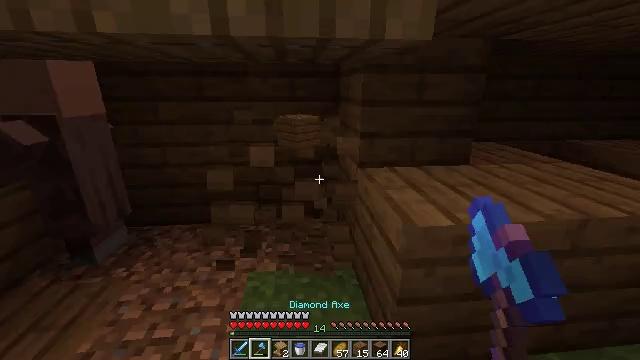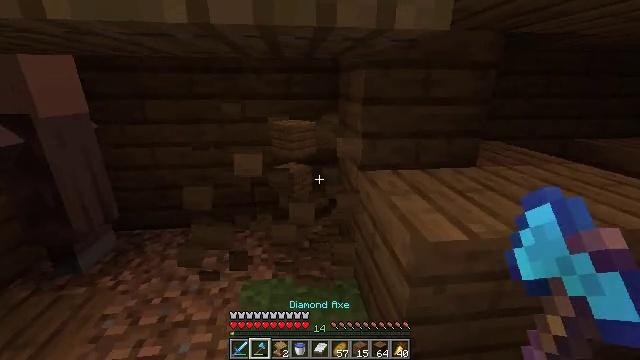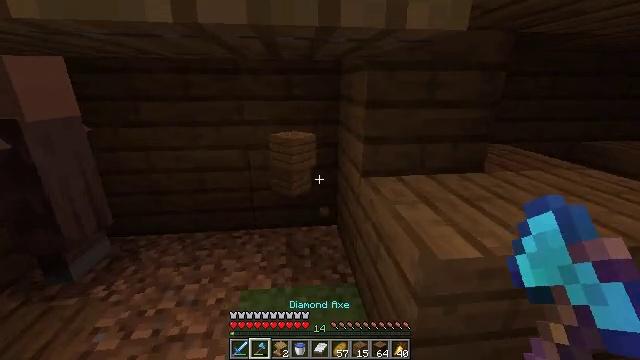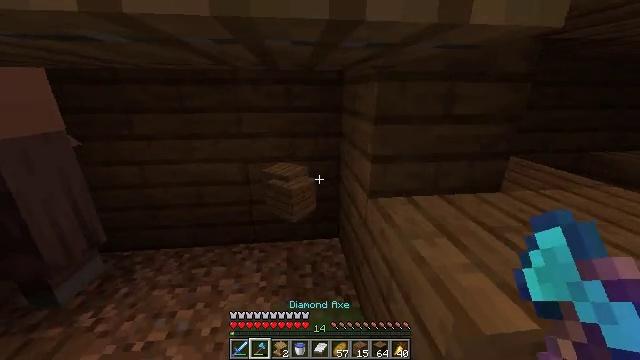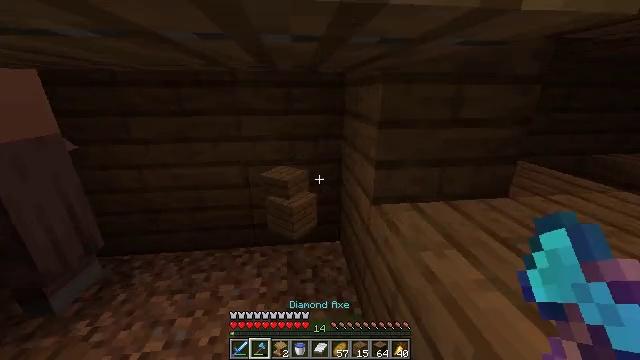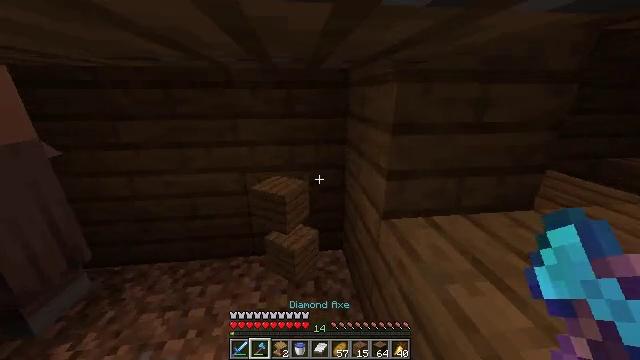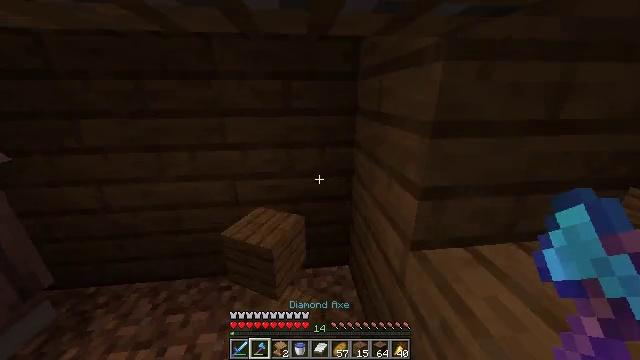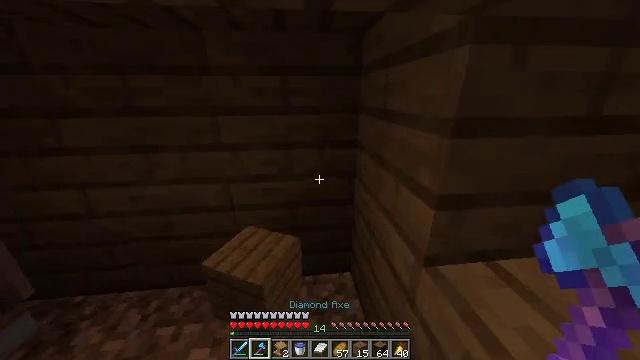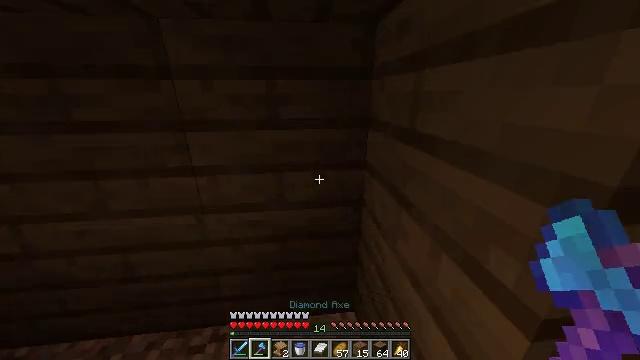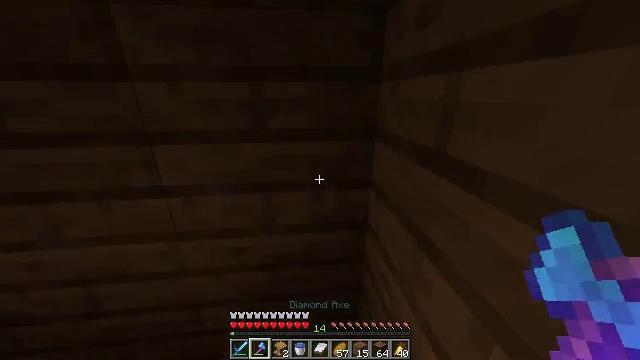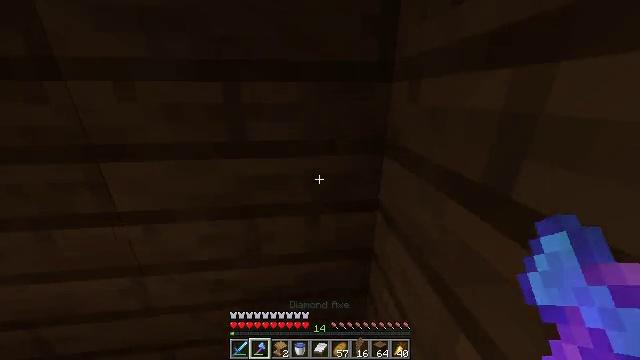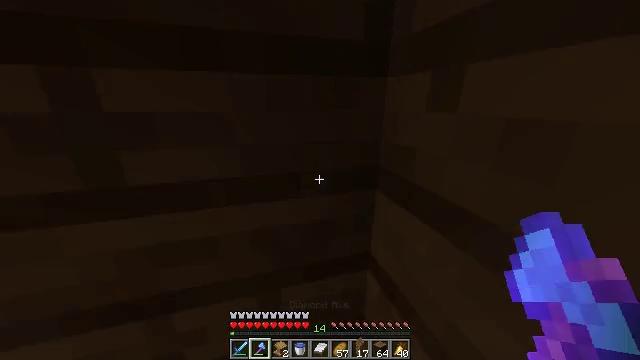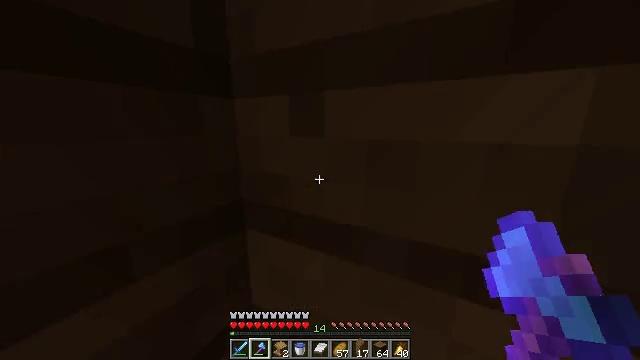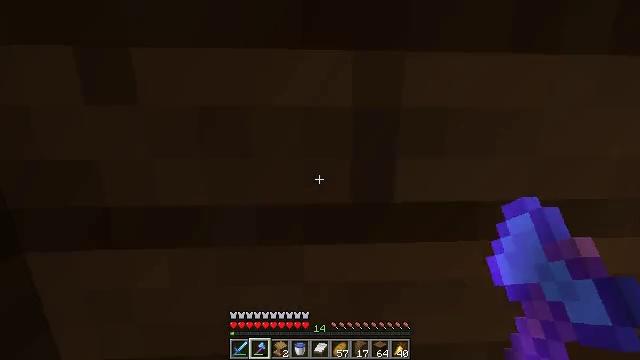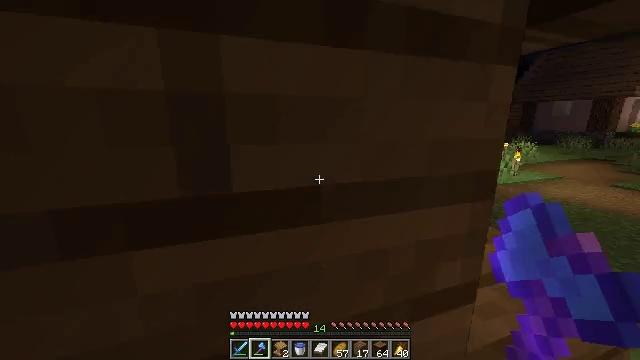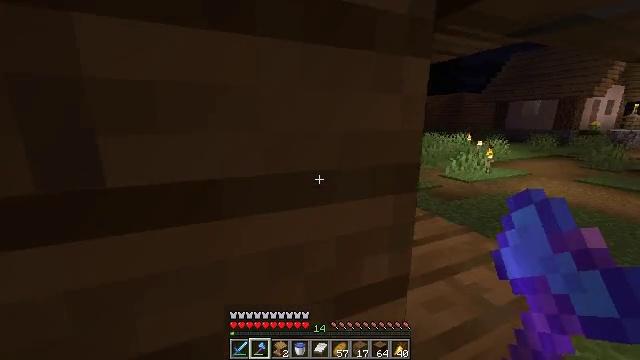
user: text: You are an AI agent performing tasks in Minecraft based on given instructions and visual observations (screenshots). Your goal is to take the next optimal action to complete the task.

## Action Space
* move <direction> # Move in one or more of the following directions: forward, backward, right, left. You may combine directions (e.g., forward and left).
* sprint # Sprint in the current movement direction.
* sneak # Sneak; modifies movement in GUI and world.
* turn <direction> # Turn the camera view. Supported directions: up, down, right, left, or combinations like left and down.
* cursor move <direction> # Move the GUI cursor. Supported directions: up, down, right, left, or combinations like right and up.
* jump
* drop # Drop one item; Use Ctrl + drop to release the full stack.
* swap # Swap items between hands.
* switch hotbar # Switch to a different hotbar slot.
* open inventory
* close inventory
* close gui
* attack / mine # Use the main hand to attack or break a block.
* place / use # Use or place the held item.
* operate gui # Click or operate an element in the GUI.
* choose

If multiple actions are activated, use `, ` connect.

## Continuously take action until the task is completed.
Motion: motion action
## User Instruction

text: Remove the yellow bed.
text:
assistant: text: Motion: no_op
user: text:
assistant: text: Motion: move forward
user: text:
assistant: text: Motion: move forward
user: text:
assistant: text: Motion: move forward
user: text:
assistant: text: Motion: move forward
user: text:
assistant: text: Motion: move forward
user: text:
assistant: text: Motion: move forward
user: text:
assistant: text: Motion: move forward
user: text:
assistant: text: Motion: move forward
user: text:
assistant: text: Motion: move forward
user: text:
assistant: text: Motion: move forward and move right, turn right and up
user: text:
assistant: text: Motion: move right, turn right and up
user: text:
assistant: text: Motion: move right, turn right
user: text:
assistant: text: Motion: move right, turn right
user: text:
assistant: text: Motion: move right, turn right
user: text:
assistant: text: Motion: move forward and move right
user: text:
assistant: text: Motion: move forward and move right
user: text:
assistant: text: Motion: move forward and move right, turn right and down
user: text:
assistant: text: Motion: move forward and move right, sprint, turn right
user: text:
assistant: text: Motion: move forward and move right, sprint, turn right
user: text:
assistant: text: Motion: move forward, sprint
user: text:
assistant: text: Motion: move forward, sprint, turn right
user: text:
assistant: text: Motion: move forward, sprint, turn right
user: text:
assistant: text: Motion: move forward, sprint
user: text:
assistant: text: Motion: move forward, sprint
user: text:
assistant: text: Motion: move forward, sprint
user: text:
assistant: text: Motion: move forward, sprint
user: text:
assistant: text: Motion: move forward, sprint
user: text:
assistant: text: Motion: move forward, sprint, turn right
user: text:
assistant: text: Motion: move forward, sprint, turn right